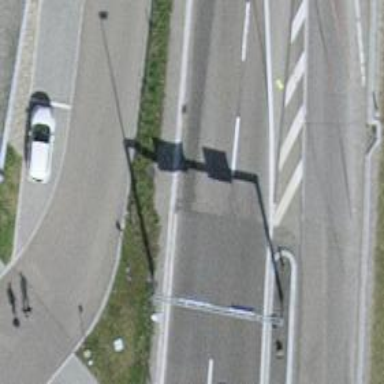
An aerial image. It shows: Asphalt road classified as primary highway.